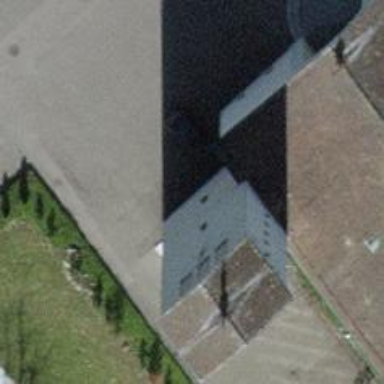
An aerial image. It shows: Bell tower that is man-made.